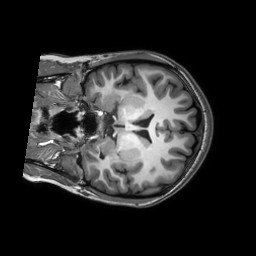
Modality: T1w
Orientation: coronal
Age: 21
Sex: female